Question: I use php to generate a pass. I try : '$date = date('m/d/Y H:i',time()); // Convert date to string' and pass's field: '"value": "'.$date.'"' , and I see the result as date is correct, but time isn't. How to solve this ? This is the front of pass:
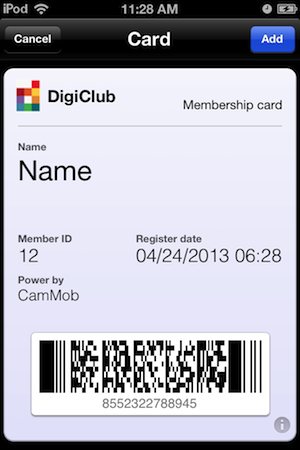
Answer: You need to set your timezone correctly.
Try this:
'''
date_default_timezone_set ('Asia/Phnom_Penh');
$date = date('m/d/Y H:i',time());
'''
Or, if you want to localise the date and have Passbook recognise it as a date string, use:
'''
$date = date('c',time());
'''
then in your pass.json:
'''
"secondaryFields" : [
{ "label":"Register Date",
"value":"' . $date '",
"dateStyle":"PKDateStyleMedium",
"timeStyle":"PKDateStyleMedium"
}, // etc..
'''